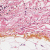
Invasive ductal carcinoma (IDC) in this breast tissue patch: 0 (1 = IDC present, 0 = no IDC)